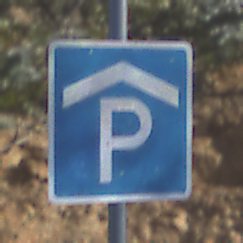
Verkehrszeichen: Parkhaus
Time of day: MorningAfternoon
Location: Outdoor (Nature)
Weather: Clear
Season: NotSpecified
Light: Natural